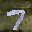
Label: 7